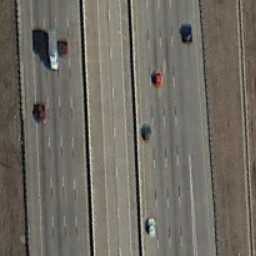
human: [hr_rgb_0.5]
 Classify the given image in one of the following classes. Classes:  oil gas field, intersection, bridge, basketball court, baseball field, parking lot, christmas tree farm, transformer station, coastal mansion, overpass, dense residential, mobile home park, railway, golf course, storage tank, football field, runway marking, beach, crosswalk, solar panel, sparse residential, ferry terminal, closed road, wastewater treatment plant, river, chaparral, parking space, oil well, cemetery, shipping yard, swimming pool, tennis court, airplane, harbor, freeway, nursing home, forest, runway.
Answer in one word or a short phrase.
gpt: freeway